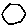
Label: hexagon